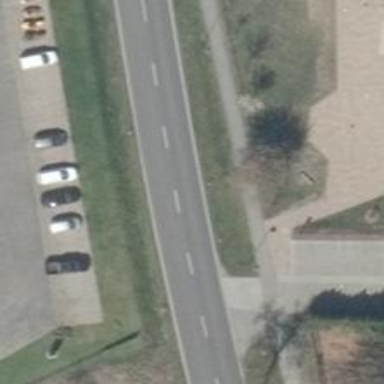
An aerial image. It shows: Secondary road.